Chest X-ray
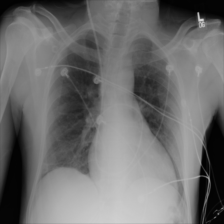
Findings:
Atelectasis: negative
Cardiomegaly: negative
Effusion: negative
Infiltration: negative
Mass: negative
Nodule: negative
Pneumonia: negative
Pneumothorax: negative
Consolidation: negative
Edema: negative
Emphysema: negative
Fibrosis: negative
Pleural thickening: negative
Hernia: negative